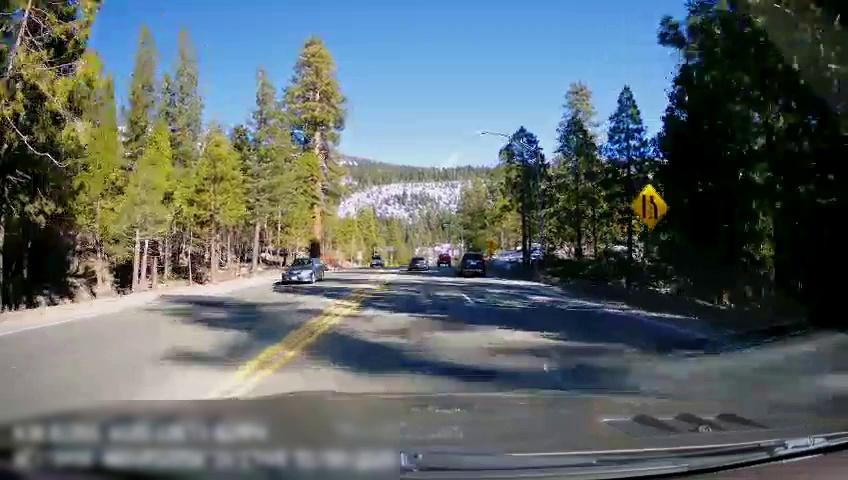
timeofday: Day
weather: Sunny
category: Drivable Space
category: Vehicles | Car
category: Vehicles | SUV
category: Vehicles | Car
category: Vehicles | SUV
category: Vehicles | Car
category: Lanes | Opposite Lane
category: Lanes | Opposite Lane
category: Lanes | Opposite Lane
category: Lanes | Current Lane
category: Traffic | Signs